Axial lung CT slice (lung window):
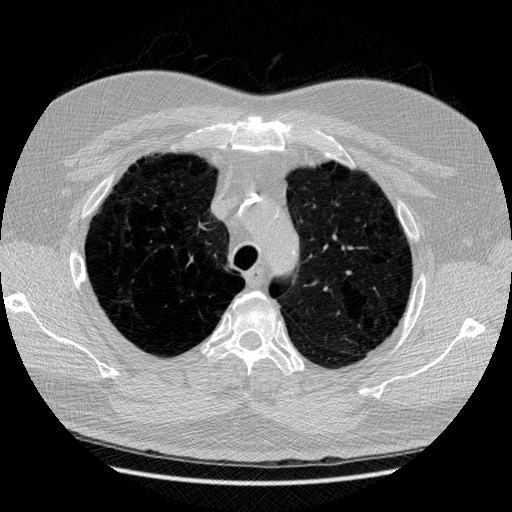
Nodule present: no